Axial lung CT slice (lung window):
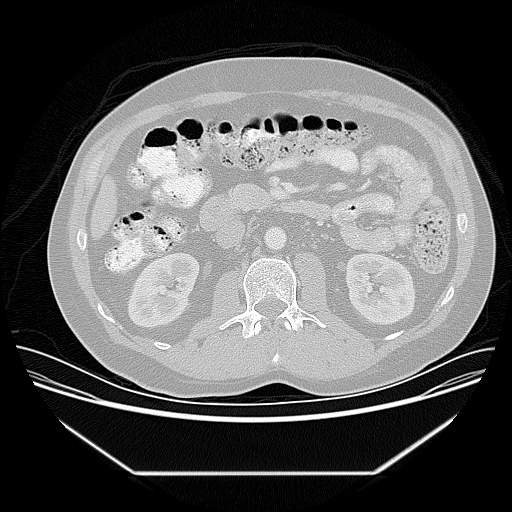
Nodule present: no